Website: macys
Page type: customer-info-address
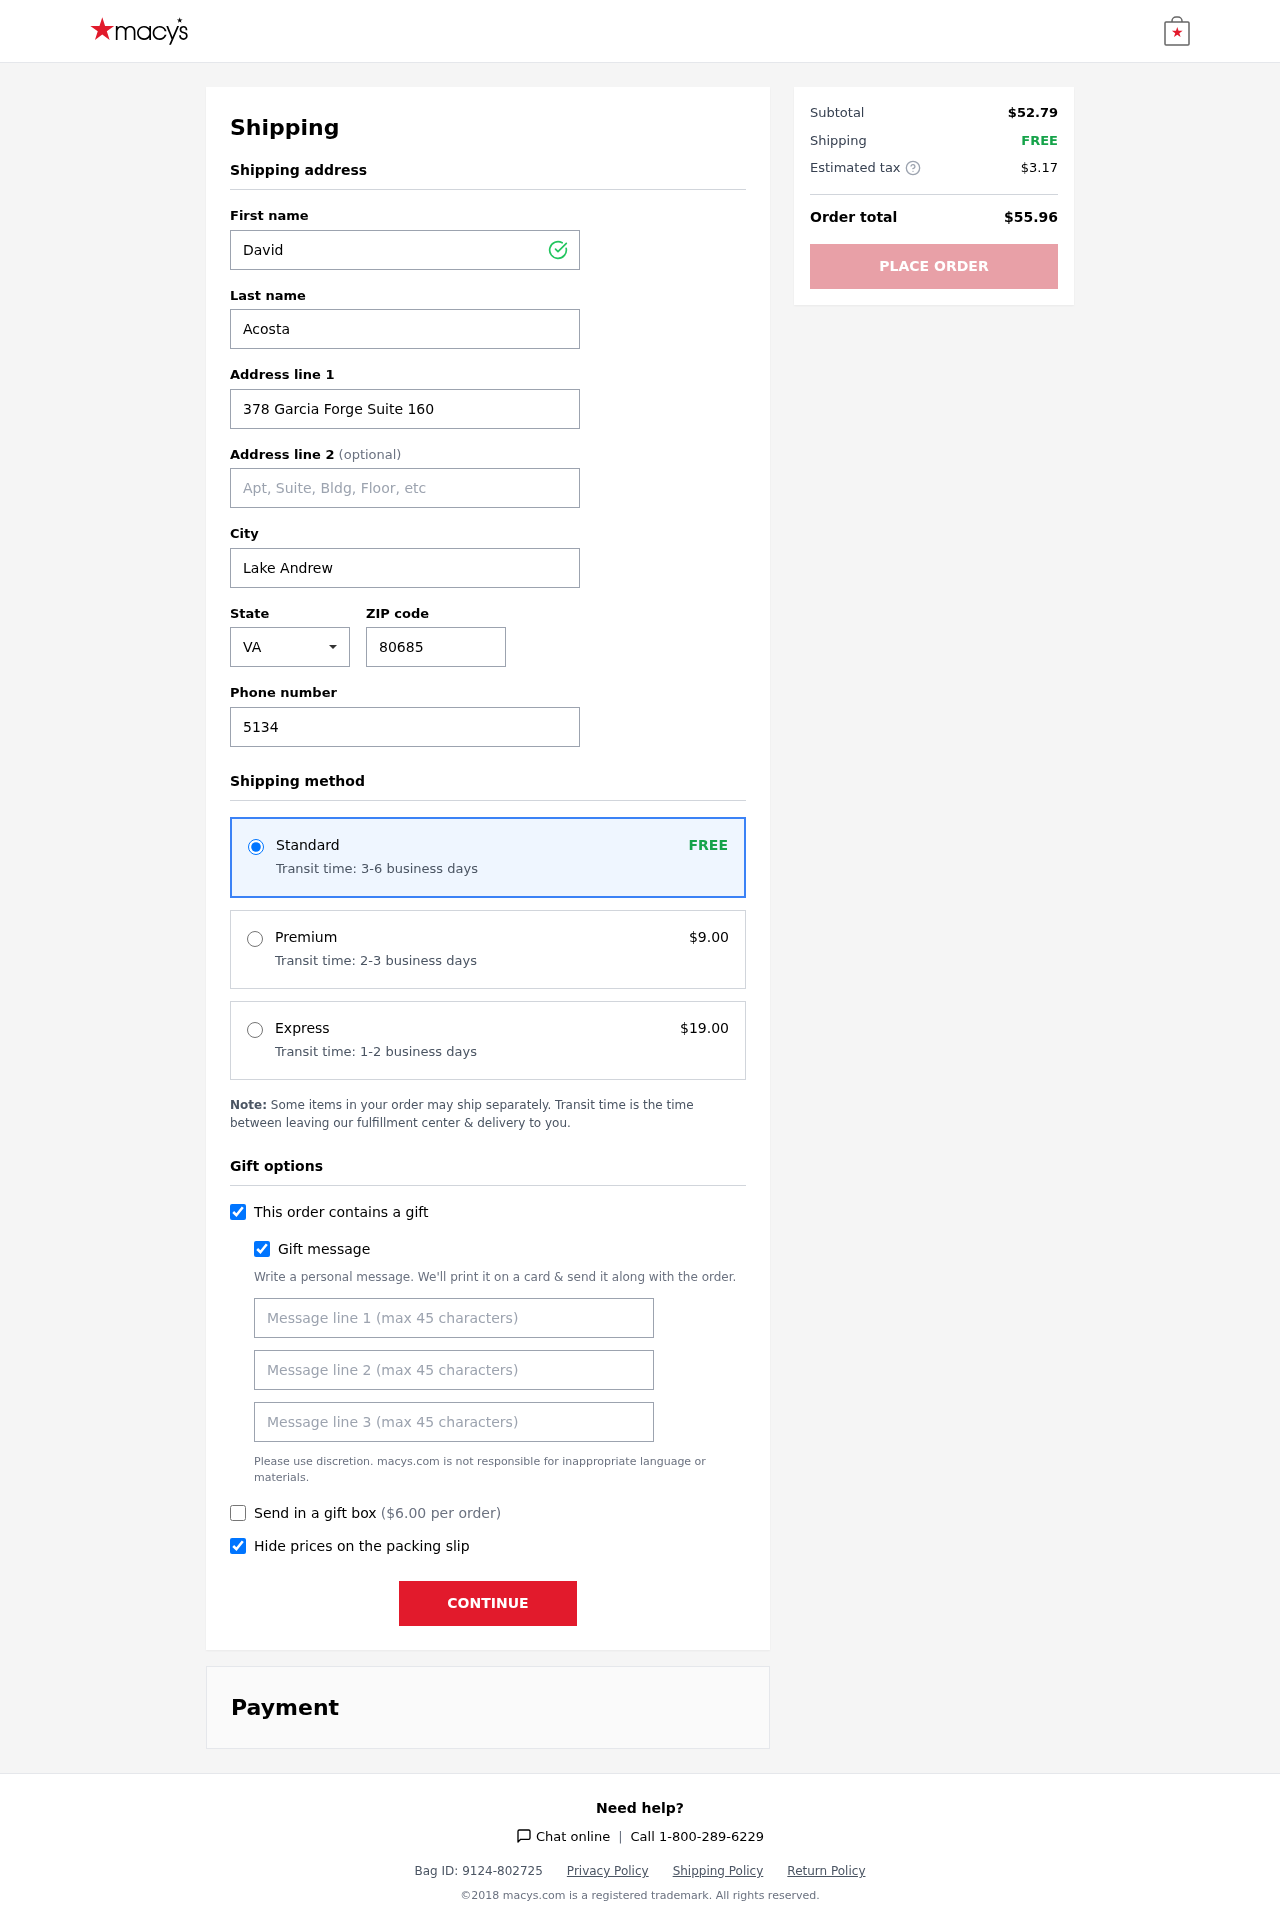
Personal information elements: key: PII_CITY
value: Lake Andrew
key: PII_FIRSTNAME
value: David
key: PII_GIFT_MESSAGE
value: Hey Christopher, I thought you could use some new walking shoes for those weekend adventures we’ve been planning! Can’t wait to hit the trails together. Enjoy!  David
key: PII_LASTNAME
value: Acosta
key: PII_PHONE
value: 5134685287
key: PII_POSTCODE
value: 80685
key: PII_STATE_ABBR
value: VA
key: PII_STREET
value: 378 Garcia Forge Suite 160
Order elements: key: ORDER_SHIPPING_STANDARD
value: FREE
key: ORDER_SHIPPING_STANDARD_TIME
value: Transit time: 3-6 business days
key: ORDER_SHIPPING_PREMIUM
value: $9.00
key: ORDER_SHIPPING_PREMIUM_TIME
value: Transit time: 2-3 business days
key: ORDER_SHIPPING_EXPRESS
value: $19.00
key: ORDER_SHIPPING_EXPRESS_TIME
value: Transit time: 1-2 business days
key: ORDER_GIFT_BOX_FEE
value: $6.00
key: ORDER_SUBTOTAL
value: $52.79
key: ORDER_SHIPPING_COST
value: FREE
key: ORDER_TAX
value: $3.17
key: ORDER_TOTAL
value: $55.96